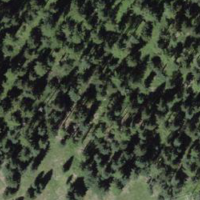
EUNIS habitat code: 43
Species observed at this site:
Issoria lathonia